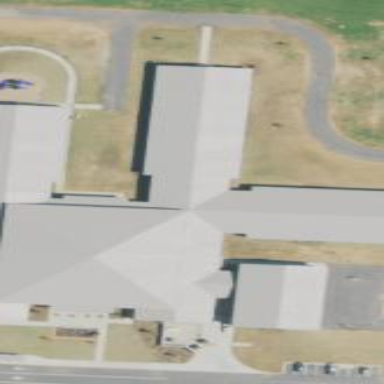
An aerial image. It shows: School building with grey pyramidal metal roof.